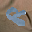
Label: 8